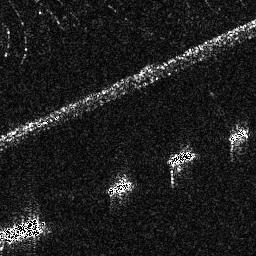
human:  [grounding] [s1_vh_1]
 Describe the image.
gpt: In the satellite image, there is  <ref>1 medium ship </ref> <box>[[0, 84, 18, 96, 0]]</box> located at bottom left,  <ref>1 medium ship </ref> <box>[[41, 67, 50, 76, 0]]</box> located at bottom,  <ref>1 medium ship </ref> <box>[[64, 57, 75, 65, 0]]</box> located at right,  <ref>1 small ship </ref> <box>[[89, 49, 96, 55, 0]]</box> located at right.